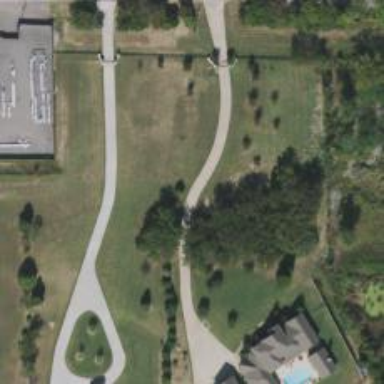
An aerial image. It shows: Driveway.